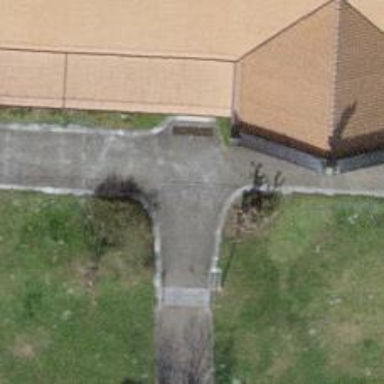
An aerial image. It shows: Steps made of asphalt.